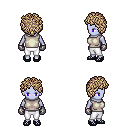
a pixel art fantasy rpg character, female body template, dark elf, purple skin, white sleeveless shirt, white pants, white blonde curly afro hairstyle, metal gloves, ghillies, four views (front, back, left, right), 2x2 character sprite sheet, small pixel art, hard edges, no anti-aliasing